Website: crate-barrel
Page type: billing-address
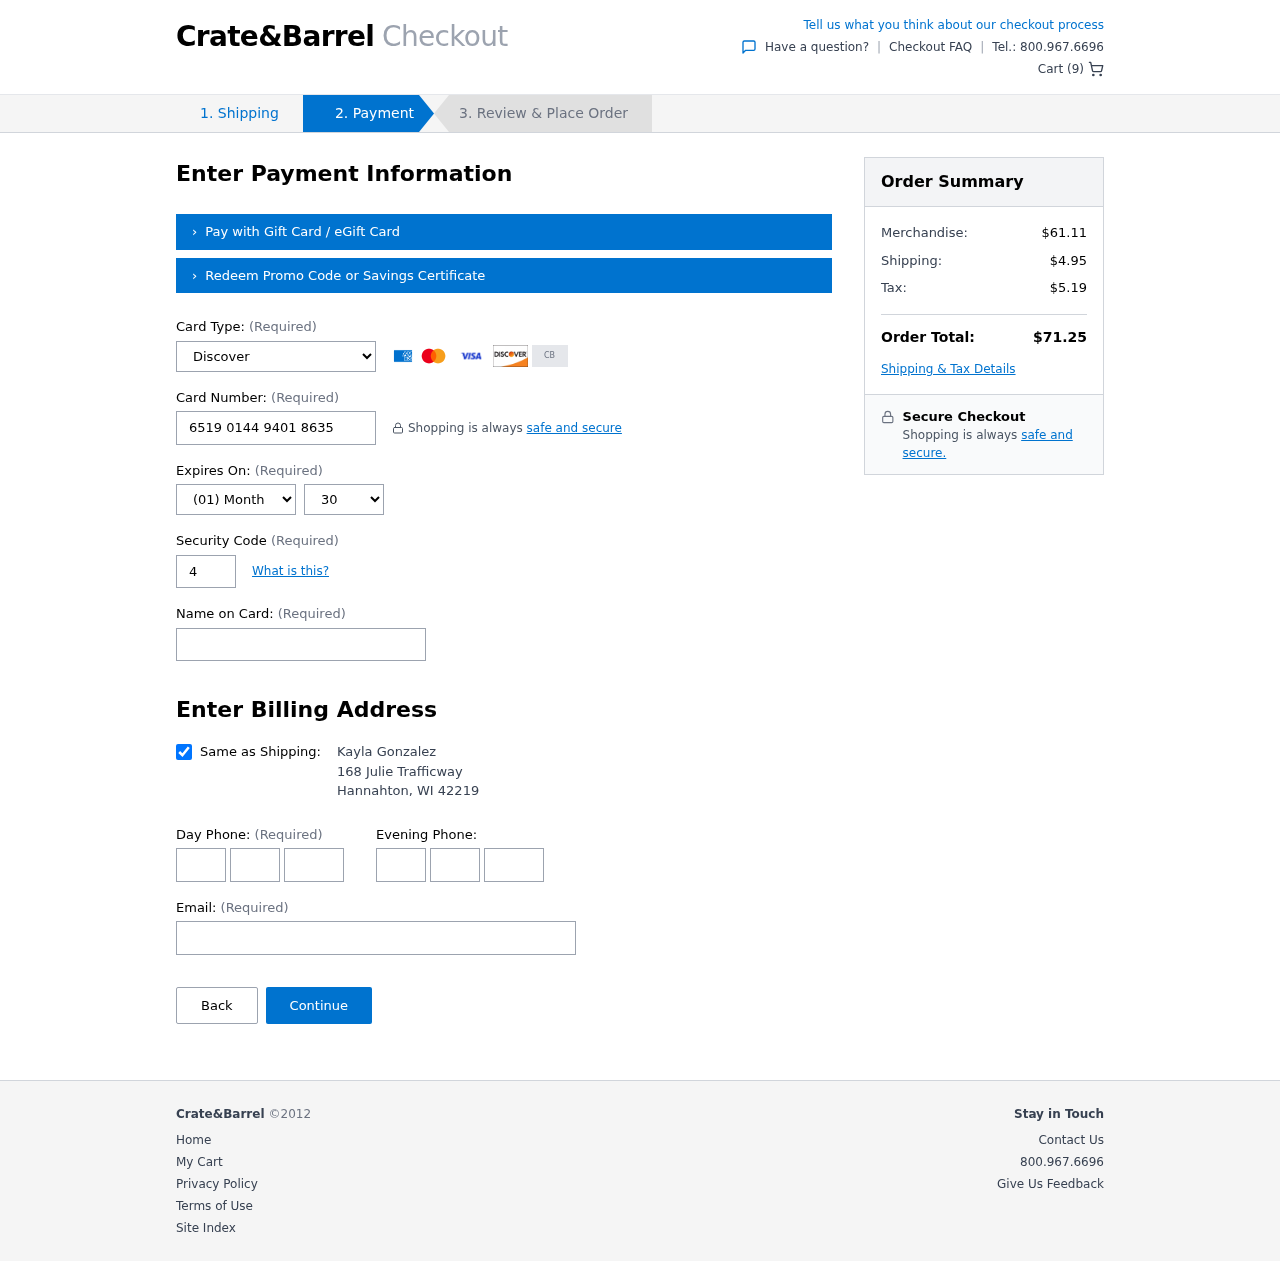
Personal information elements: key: PII_CARD_CVV
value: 443
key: PII_CARD_EXPIRY_MONTH
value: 01
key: PII_CARD_EXPIRY_YEAR
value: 30
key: PII_CARD_NUMBER
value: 6519 0144 9401 8635
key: PII_CARD_TYPE
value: Discover
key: PII_CITY
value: Hannahton
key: PII_EMAIL
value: kgonzalez@gmail.com
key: PII_FULLNAME
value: Kayla Gonzalez
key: PII_PHONE_ALT_AREA
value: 201
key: PII_PHONE_ALT_PREFIX
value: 981
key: PII_PHONE_ALT_SUFFIX
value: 8685
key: PII_PHONE_AREA
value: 868
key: PII_PHONE_PREFIX
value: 369
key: PII_PHONE_SUFFIX
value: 0480
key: PII_POSTCODE
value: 42219
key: PII_STATE_ABBR
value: WI
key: PII_STREET
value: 168 Julie Trafficway
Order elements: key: ORDER_NUM_ITEMS
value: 9
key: ORDER_SUBTOTAL
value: $61.11
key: ORDER_SHIPPING_COST
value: $4.95
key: ORDER_TAX
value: $5.19
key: ORDER_TOTAL
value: $71.25